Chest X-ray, PA view. Patient: 50 years old, sex F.
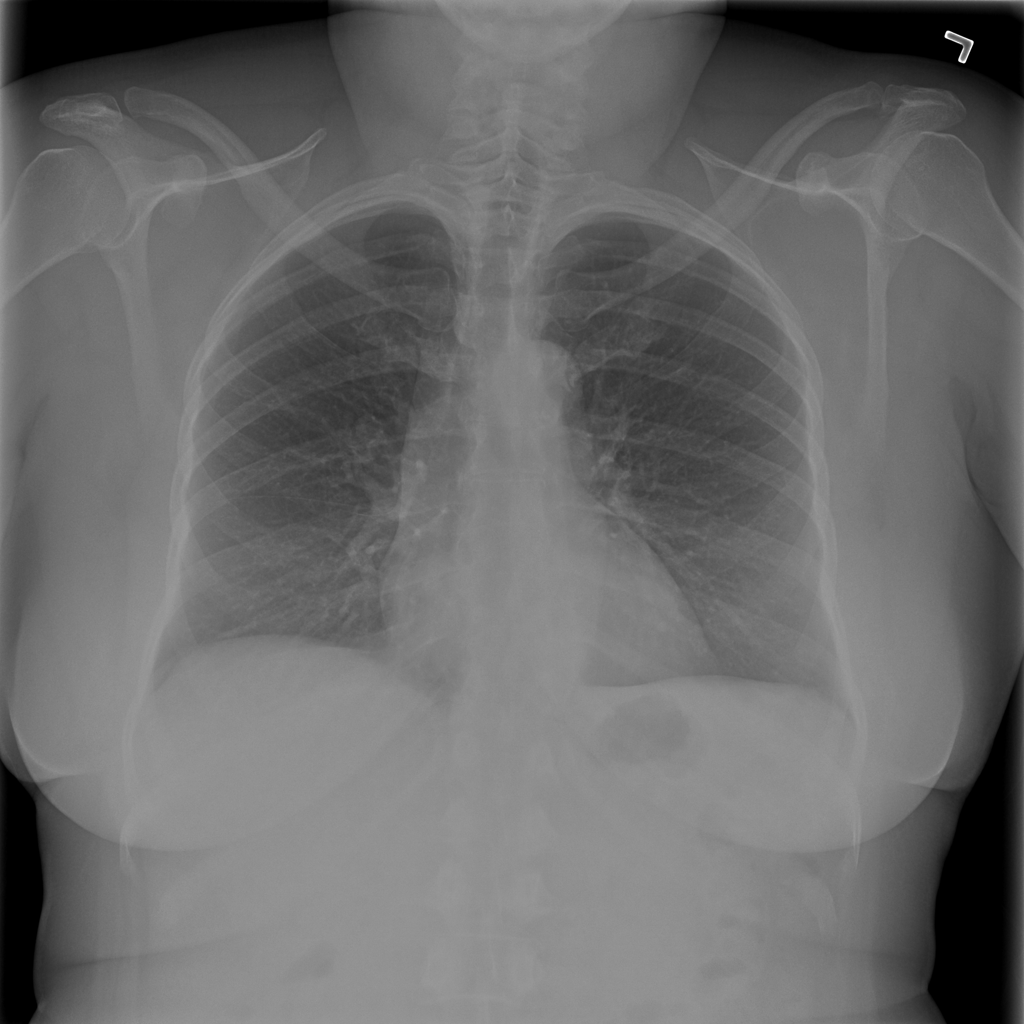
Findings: No Finding